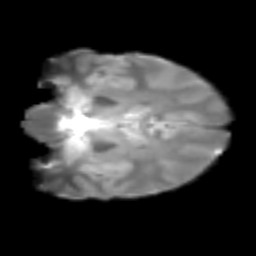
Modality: T2w
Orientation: coronal
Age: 21
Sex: female
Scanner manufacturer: siemens
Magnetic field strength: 3 T
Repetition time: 2.3 s
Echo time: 0.085 s